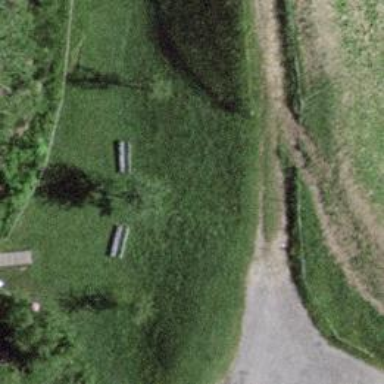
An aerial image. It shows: Bench for seating.